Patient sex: M
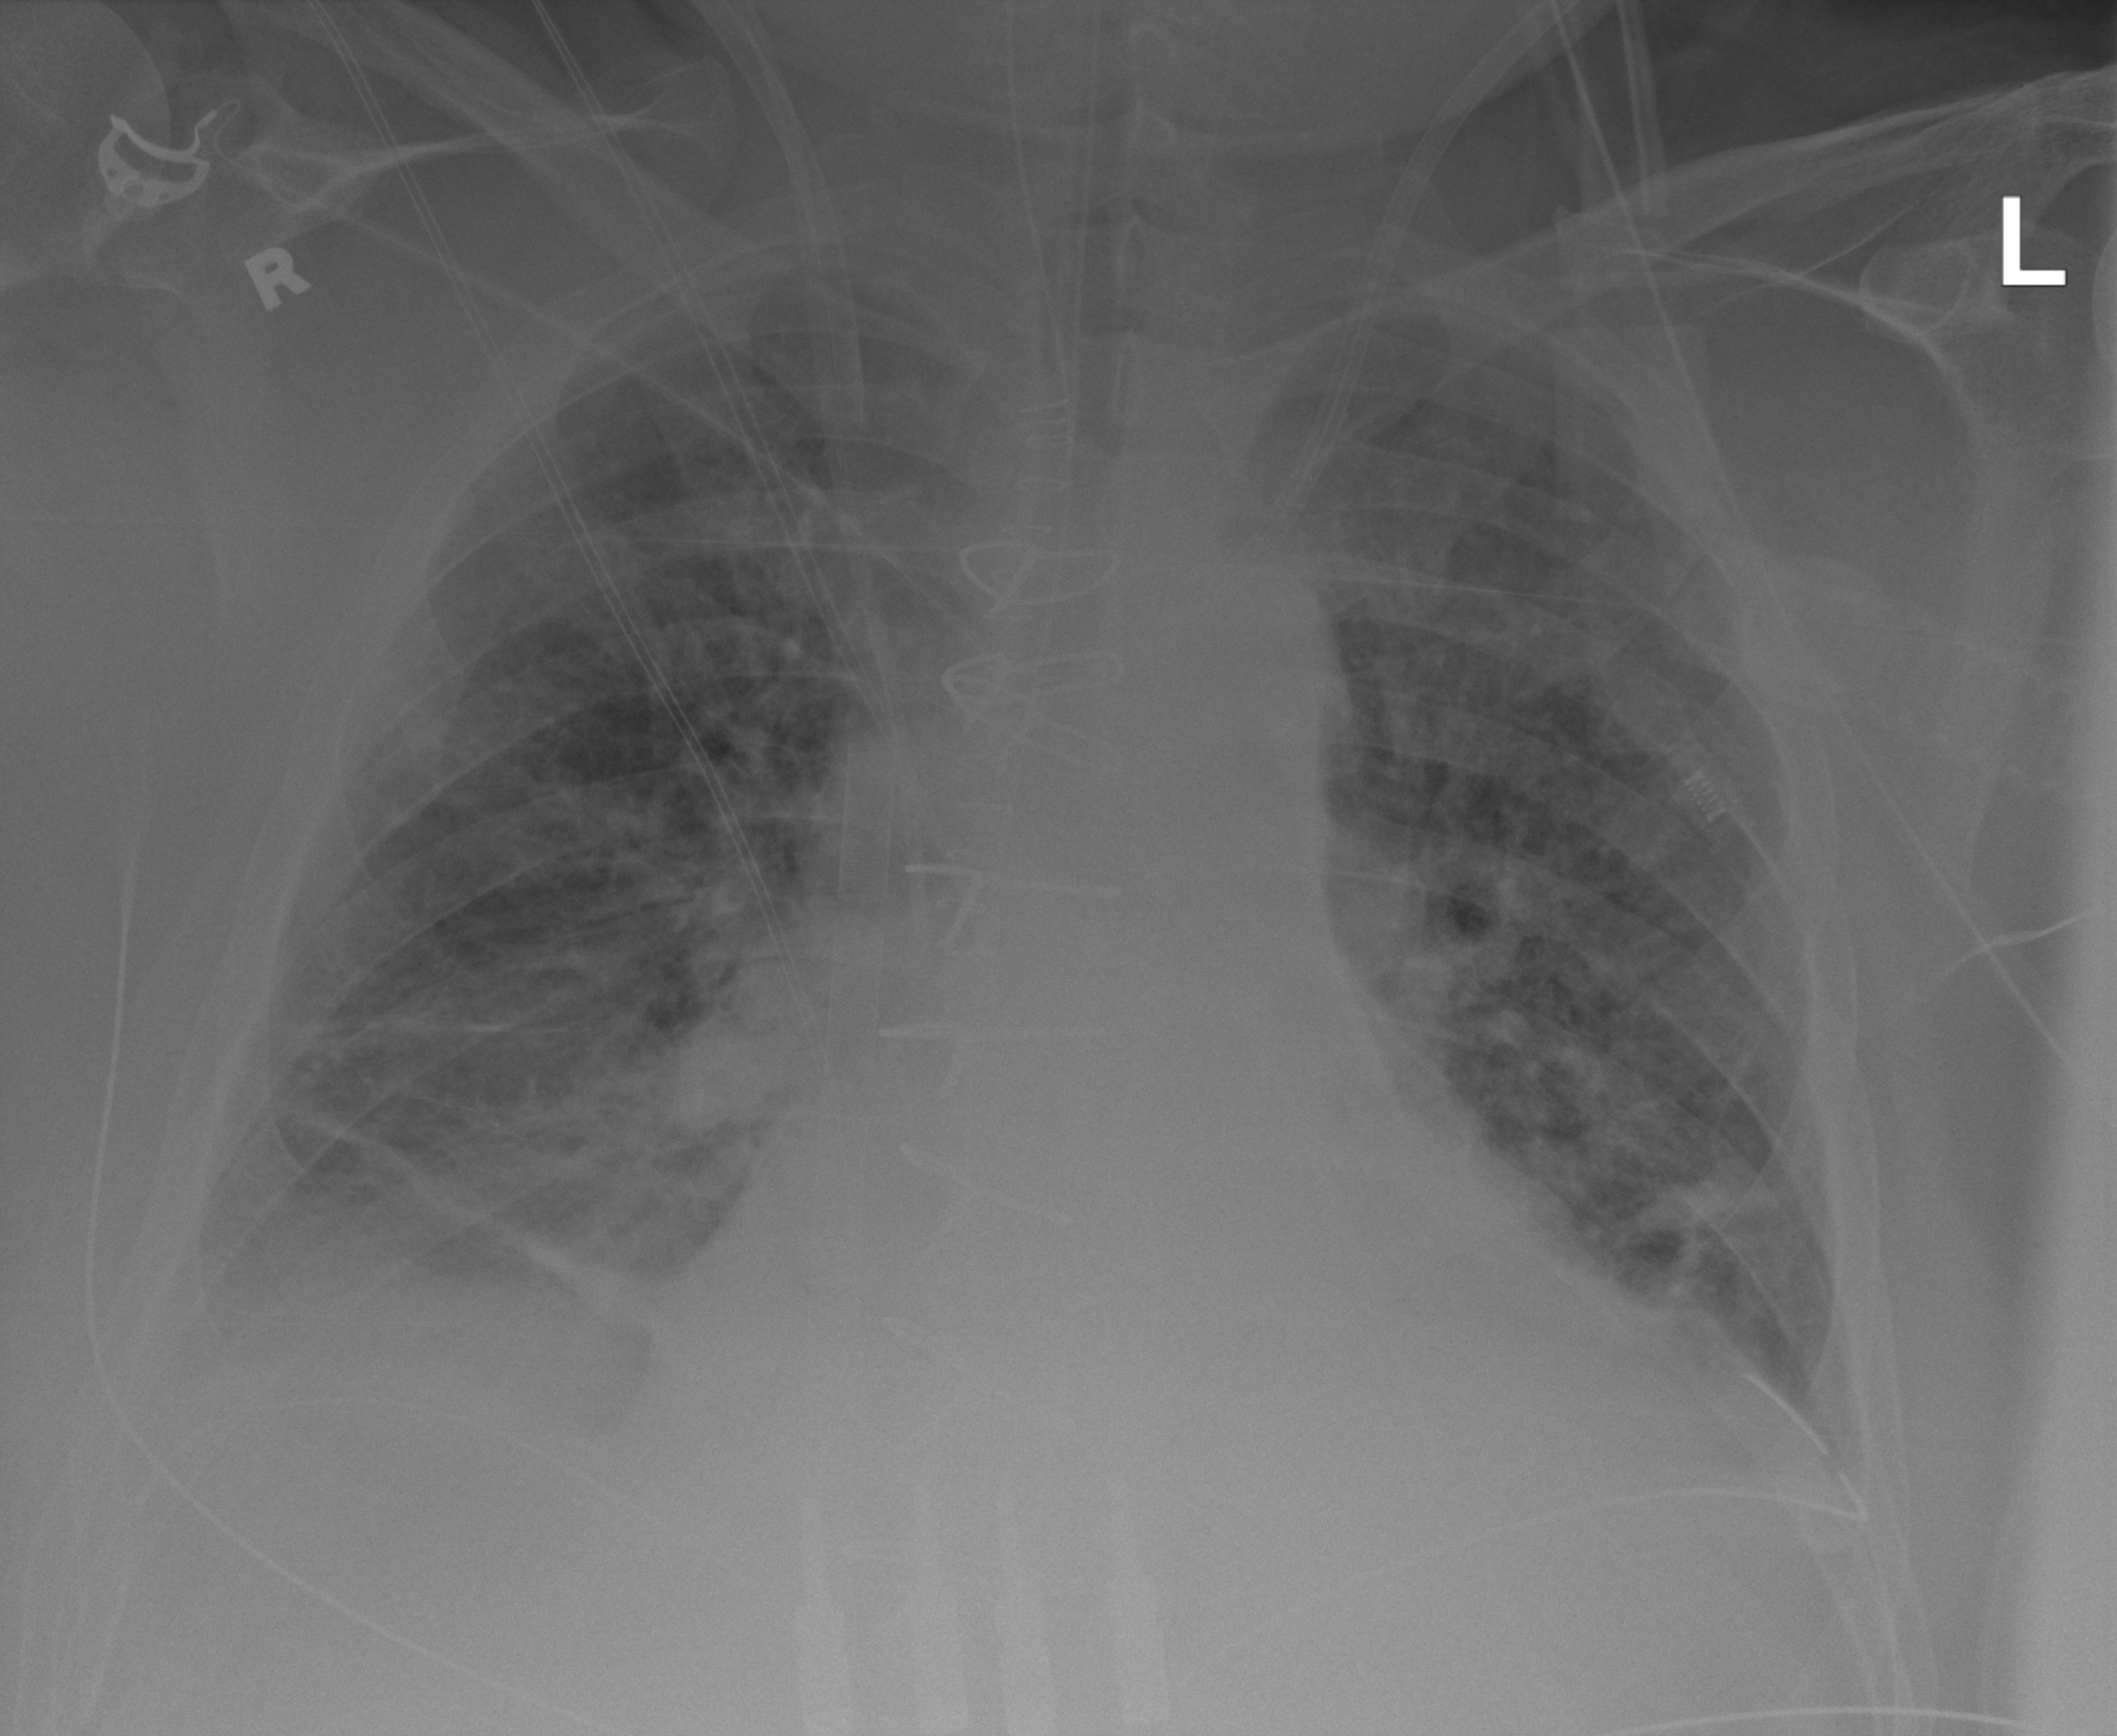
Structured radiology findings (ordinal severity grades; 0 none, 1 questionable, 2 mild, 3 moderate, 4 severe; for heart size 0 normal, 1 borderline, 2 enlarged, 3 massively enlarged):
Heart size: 2
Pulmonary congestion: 2
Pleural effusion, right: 2
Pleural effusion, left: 1
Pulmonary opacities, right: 1
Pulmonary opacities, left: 1
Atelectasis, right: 2
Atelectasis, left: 2